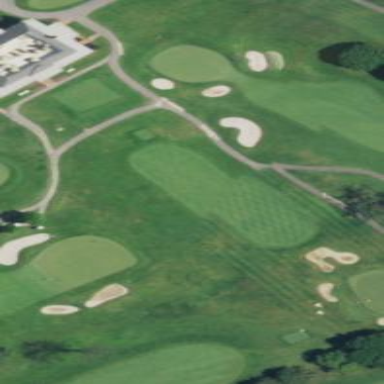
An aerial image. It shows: Golf fairway surrounded by grass.